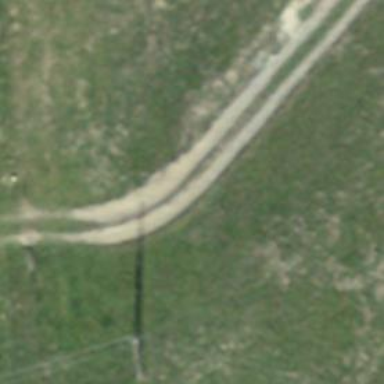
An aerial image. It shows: Track with grade 4 tracktype.